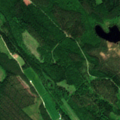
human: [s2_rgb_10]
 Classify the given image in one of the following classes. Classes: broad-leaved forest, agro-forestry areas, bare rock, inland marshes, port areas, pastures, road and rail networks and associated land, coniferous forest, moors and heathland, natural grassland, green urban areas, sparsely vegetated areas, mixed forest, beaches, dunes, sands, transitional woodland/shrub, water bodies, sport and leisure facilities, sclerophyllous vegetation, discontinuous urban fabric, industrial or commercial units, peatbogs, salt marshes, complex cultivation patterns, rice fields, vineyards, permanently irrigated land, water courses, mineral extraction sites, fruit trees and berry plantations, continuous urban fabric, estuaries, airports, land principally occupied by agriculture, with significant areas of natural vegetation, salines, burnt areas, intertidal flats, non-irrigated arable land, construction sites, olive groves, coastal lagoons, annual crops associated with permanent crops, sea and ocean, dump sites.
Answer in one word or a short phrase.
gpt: coniferous forest, mixed forest, transitional woodland/shrub